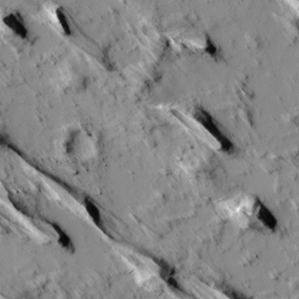
Label: non_frost